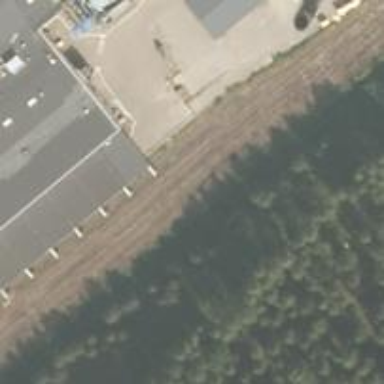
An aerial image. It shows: Disused railway spur service.